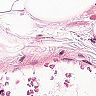
Metastatic tissue present: no